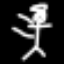
Label: angel